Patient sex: F
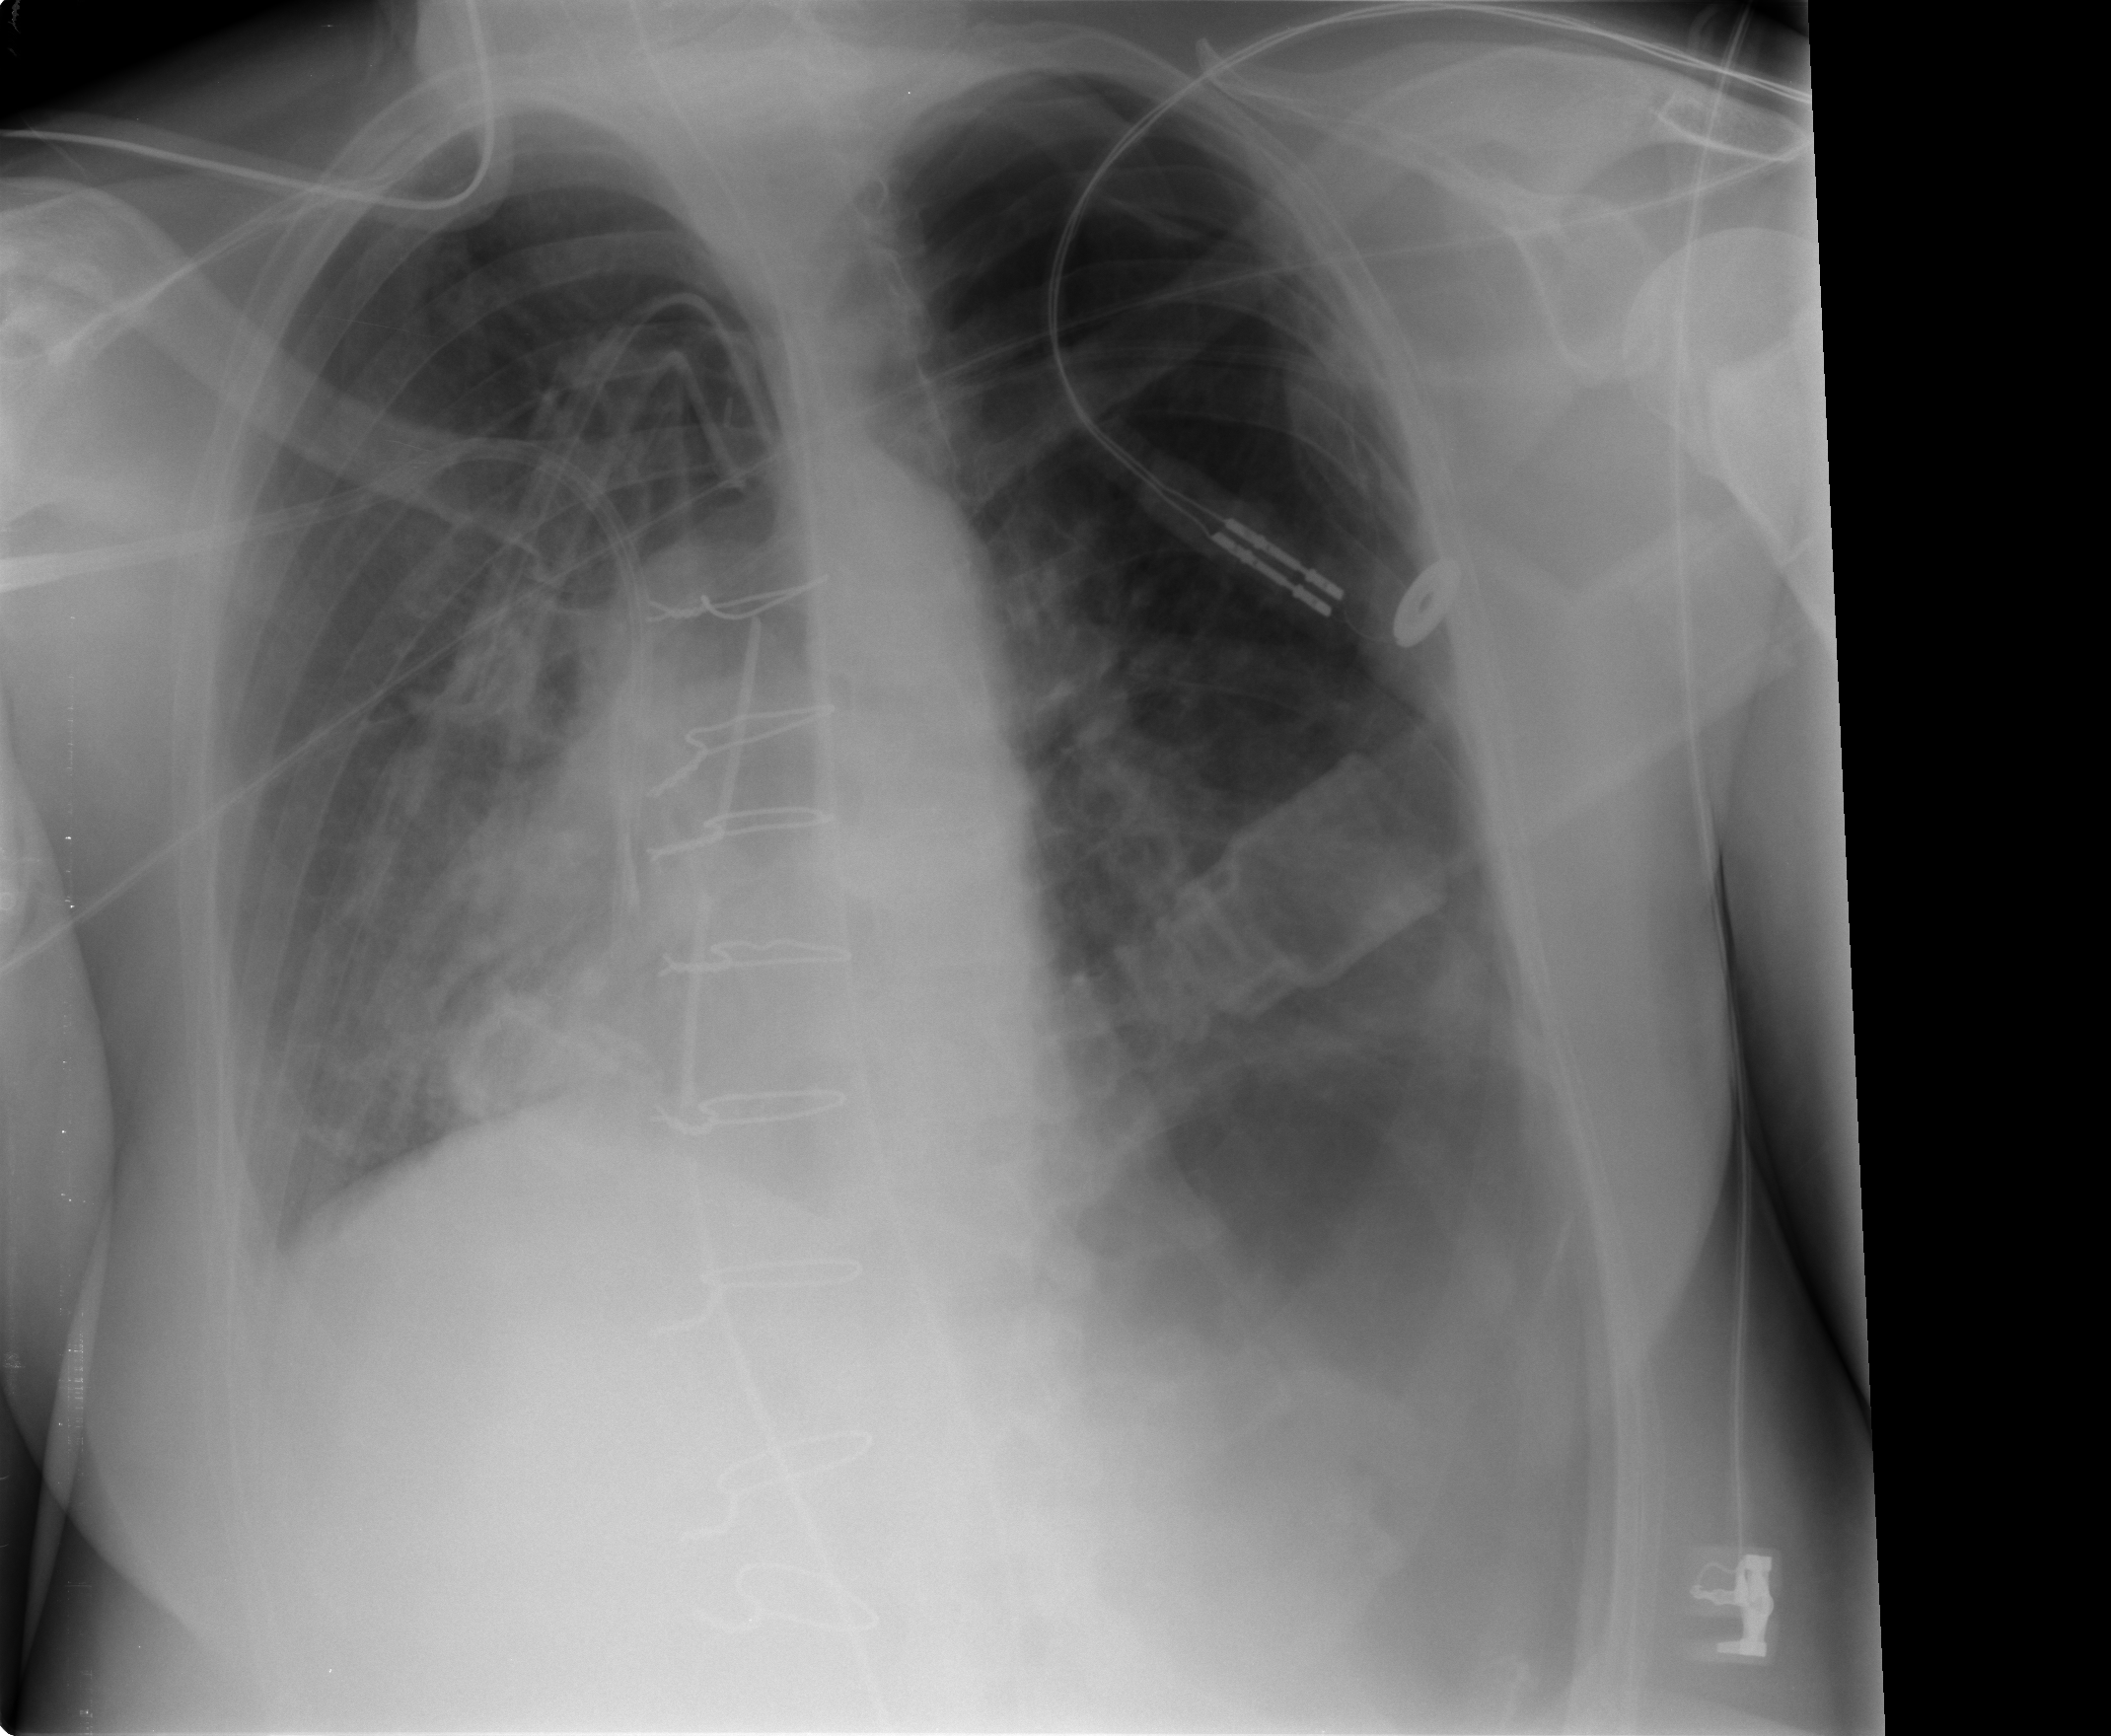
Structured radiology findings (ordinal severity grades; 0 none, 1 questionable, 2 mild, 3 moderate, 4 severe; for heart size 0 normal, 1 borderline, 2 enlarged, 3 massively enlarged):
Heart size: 0
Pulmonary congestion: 2
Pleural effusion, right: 1
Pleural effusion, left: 1
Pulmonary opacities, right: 3
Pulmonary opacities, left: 1
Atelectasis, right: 2
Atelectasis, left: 2